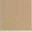
Piece: xx